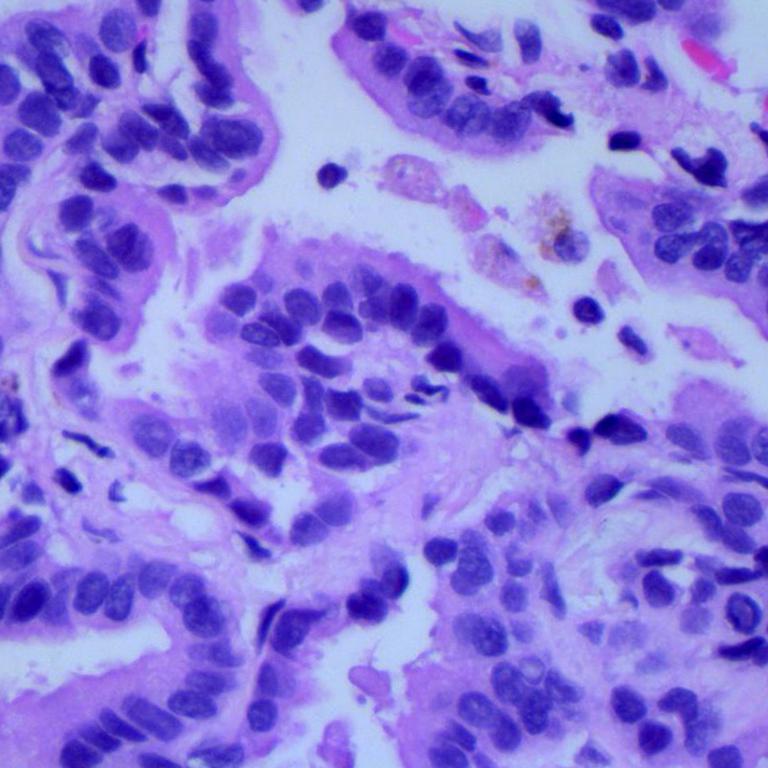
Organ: lung
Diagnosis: adenocarcinomas